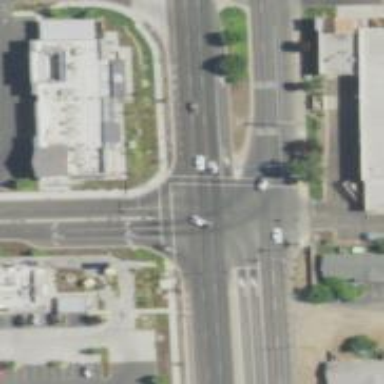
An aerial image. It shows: Marked road crossing.